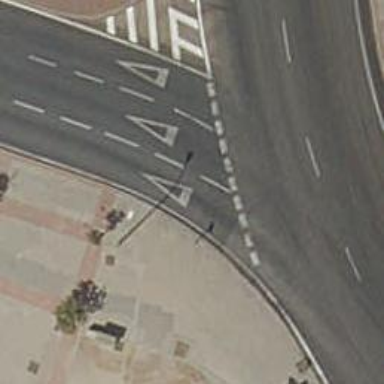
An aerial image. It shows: Road with "give way" sign.